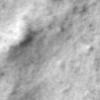
Label: no_change